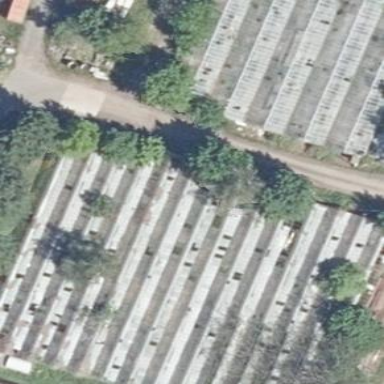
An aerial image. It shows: Greenhouse.